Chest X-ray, PA view. Patient: 40 years old, sex M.
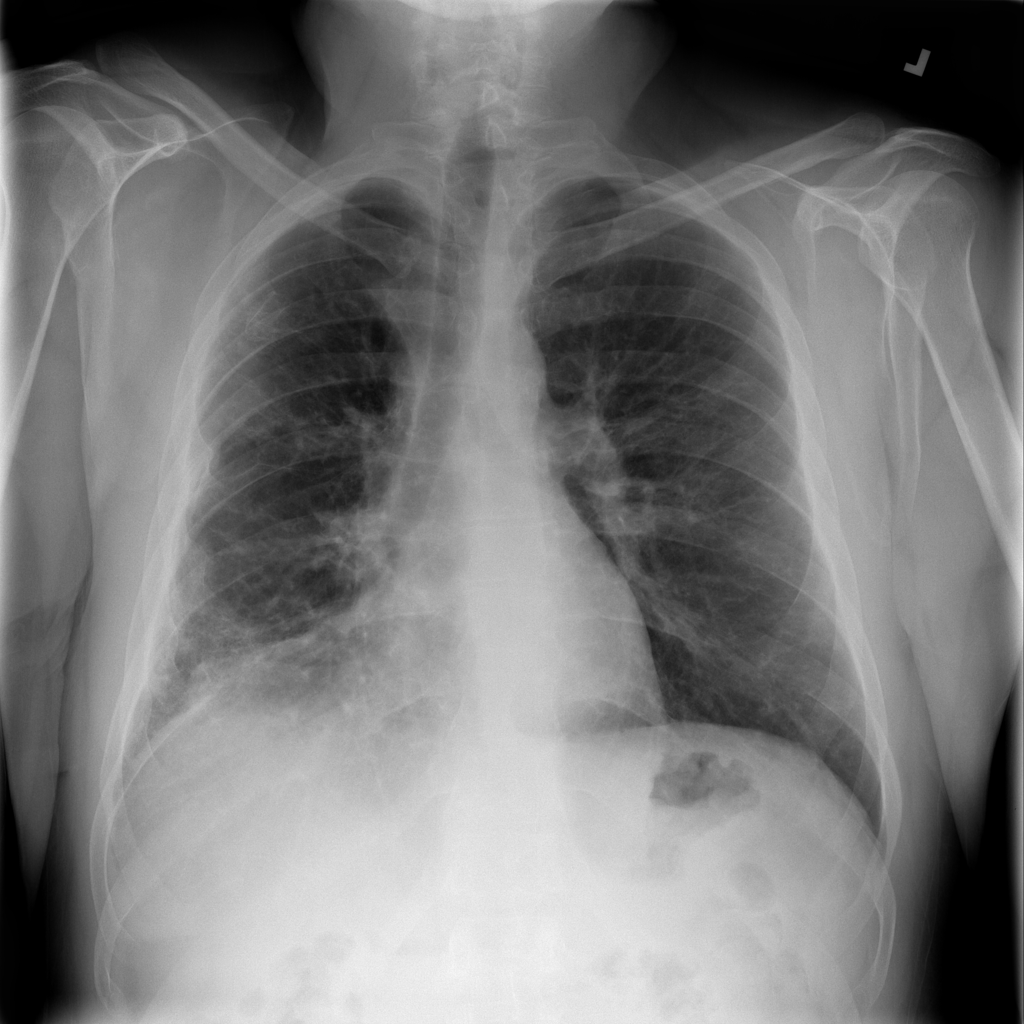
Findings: No Finding